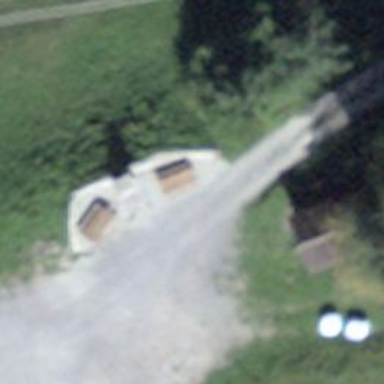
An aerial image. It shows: Picnic table located in leisure land area.